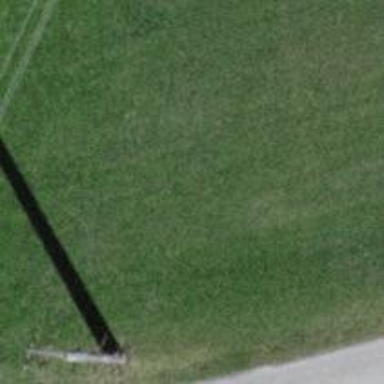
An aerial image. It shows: Concrete power pole.